Question: I have a view that looks something like this:

It is a bigger view that contains two subviews, the gray band and the black band (the orange is a subview of the black).
I want to animate the black band sliding UNDER the gray. Currently, my animation moves the black OVER the gray.
I have not been able to figure out how to make the black slide UNDER the gray (I guess, in effect, clipping the black at the intersection with the gray, which would provide the illusion of sliding under the gray).
I have no idea whether anyone else can understand what I'm trying to do, but that's it. Any suggestions are appreciated.
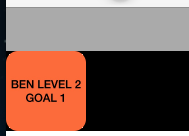
Answer: When you add the black view insert it below the gray view:
'''
[self.view insertSubview:blackView belowSubview:grayView];
'''